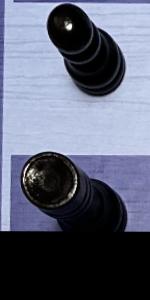
Label: Rook_Black